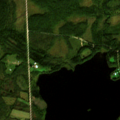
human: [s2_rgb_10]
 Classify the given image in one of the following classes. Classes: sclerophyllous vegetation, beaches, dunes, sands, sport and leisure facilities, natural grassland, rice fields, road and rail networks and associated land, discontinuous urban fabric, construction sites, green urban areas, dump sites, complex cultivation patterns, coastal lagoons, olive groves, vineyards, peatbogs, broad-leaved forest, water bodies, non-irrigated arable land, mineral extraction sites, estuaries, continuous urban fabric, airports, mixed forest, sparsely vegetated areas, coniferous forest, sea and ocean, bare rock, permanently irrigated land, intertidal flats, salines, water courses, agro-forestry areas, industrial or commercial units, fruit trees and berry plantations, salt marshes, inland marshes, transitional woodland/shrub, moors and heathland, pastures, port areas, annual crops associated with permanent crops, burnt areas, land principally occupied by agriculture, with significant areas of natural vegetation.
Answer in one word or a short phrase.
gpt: coniferous forest, mixed forest, transitional woodland/shrub, water bodies